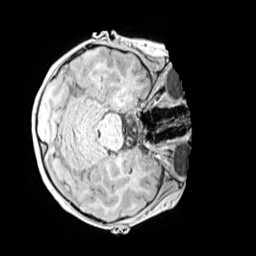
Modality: MP2RAGE
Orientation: axial
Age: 11
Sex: female
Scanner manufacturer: siemens
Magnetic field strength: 3 T
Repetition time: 4 s
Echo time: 0.00299 s